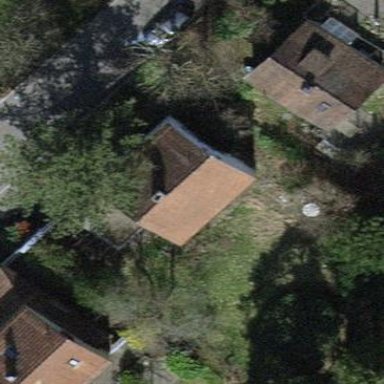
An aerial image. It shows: Building with tiled roof.